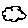
Label: cloud